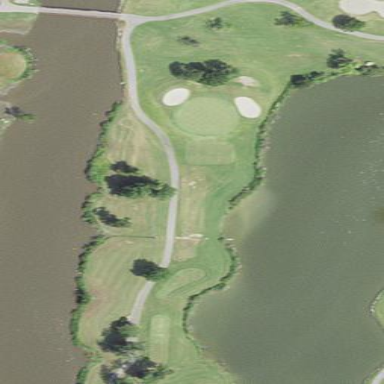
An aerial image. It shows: Scenic view of water hazard on golf course. The natural water feature adds beauty to the landscape.